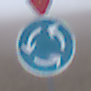
Verkehrszeichen: Kreisverkehr
Zusatzzeichen oben: VorfahrtGewaehren
Umgebung: Outdoor, RoadRail
Tageszeit: MorningAfternoon
Wetter: Overcast
Licht: Natural
Jahreszeit: NotSpecified
Kontrast: LowContrast